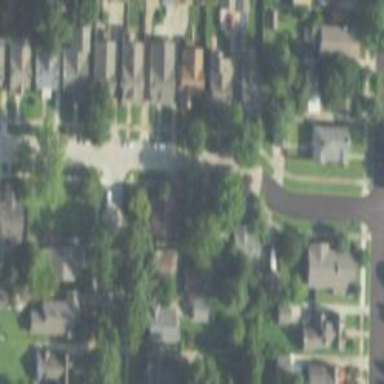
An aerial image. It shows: Neighborhood.